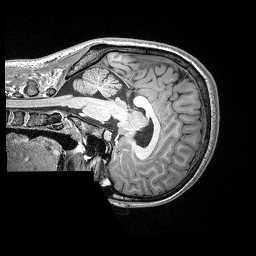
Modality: T1w
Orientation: sagittal
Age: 21
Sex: female